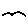
Label: bird